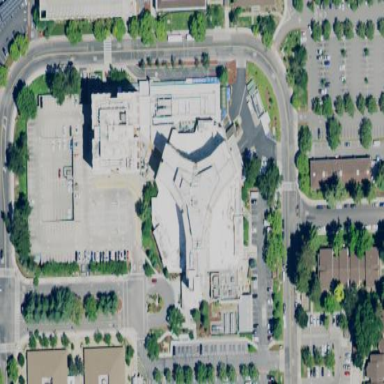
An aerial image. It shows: Hospital building.